Field crop: maize
Growth stage: 1
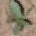
Species: datura